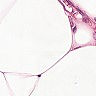
Metastatic tissue present: no